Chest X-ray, PA view. Patient: 67 years old, sex M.
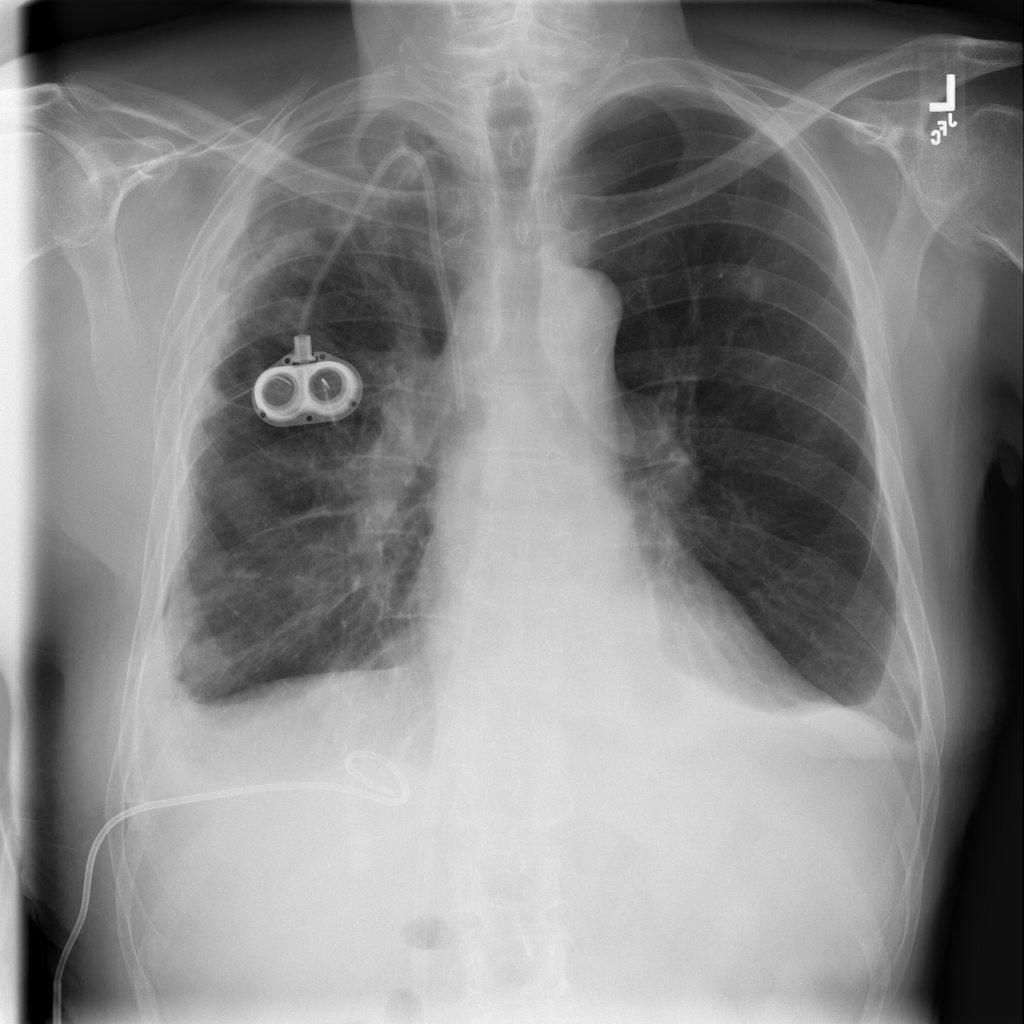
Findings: Nodule